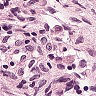
Metastatic tissue present: no